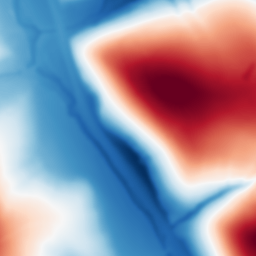
Category: multiscale
Decomposition family: dog
Decomposition parameters: sigma_low: 2
sigma_high: 100
Upsampling method: bicubic
Upsampling parameters: scale: 4
Upsampling scale: 4